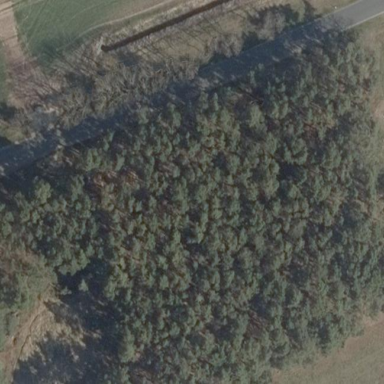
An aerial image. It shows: Forest area.